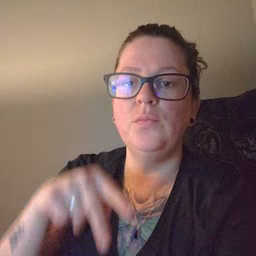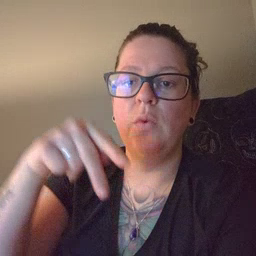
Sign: ride